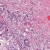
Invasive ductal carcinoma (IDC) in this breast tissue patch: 1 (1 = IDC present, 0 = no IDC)